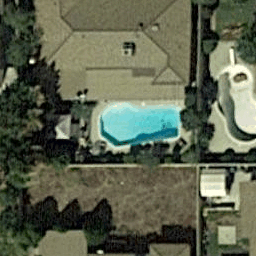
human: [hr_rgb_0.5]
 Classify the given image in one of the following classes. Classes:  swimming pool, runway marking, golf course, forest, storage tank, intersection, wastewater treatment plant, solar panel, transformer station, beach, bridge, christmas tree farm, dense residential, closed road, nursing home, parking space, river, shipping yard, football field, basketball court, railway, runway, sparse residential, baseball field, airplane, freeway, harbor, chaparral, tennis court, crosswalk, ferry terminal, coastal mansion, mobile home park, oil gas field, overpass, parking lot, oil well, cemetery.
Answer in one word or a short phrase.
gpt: swimming pool